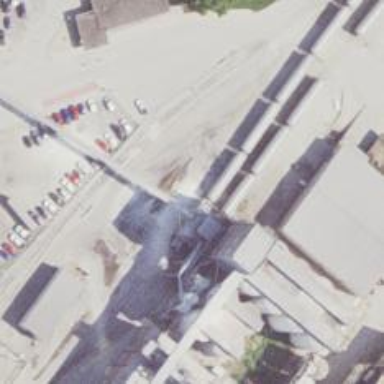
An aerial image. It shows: Railway yard.